Question: I used this selector code for my custom button (simple.xml)
'''
<?xml version="1.0" encoding="utf-8"?>
<selector xmlns:android="http://schemas.android.com/apk/res/android">
<item android:state_focused="true" android:state_pressed="false" android:drawable="@drawable/focused" />
<item android:state_focused="true" android:state_pressed="true" android:drawable="@drawable/focusedpressed" />
<item android:state_focused="false" android:state_pressed="true" android:drawable="@drawable/pressed" />
<item android:drawable="@drawable/defaultbutton" />
</selector>
'''
But on my ImageButton I don't know how to remove border. I want to show only my images not to show border around button.
Thanks

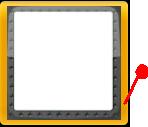
Answer: I replace
'''
<ImageButton android:id="@+id/imagebutton"
android:src="@drawable/simple"
android:layout_width="wrap_content"
android:layout_height="wrap_content"
/>
'''
with :
'''
<ImageButton android:id="@+id/imagebutton"
android:background="@drawable/simple"
android:layout_width="wrap_content"
android:layout_height="wrap_content"
/>
'''
And work